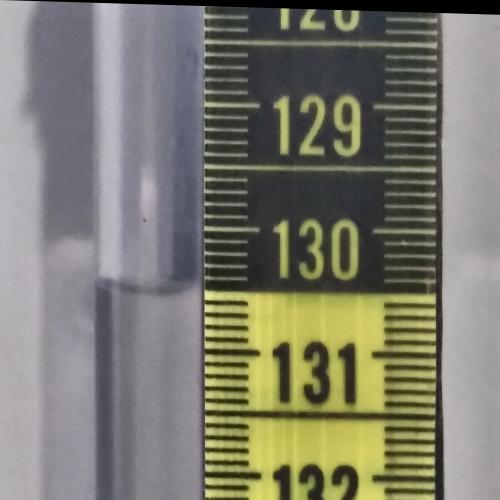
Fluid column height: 130.5 cm